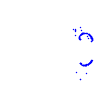
Particle: kaon